Question: I'm not familiar with verilog, but I'd like to make as below PKTEND signal.
as you can see that, that signal is go to back to rising from falling when FLAGA has fallen.

I'd like to make such that PKTEND signal.
would you please let me know how to make that signal in verilog?
'''
module test ();
input flagA;
input flagB;
output pktend;
input clk;
input reset_n;
always @(posedge clk)
begin
if(!flagA) begin
pktend <= 1;
pktend <= 0;
pktend <= 1;
end
end
endmodule
'''
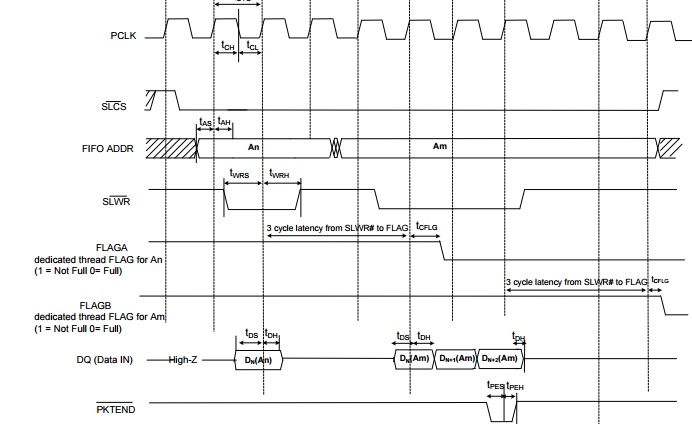
Answer: Verilog (and HDLs more generally) are not C - they (by and large) don't operate in a sequential manner. The lines
'''
if(!flagA) begin
pktend <= 1;
pktend <= 0;
pktend <= 1;
end
'''
are equivalent to
'''
if(!flagA) begin
pktend <= 1;
end
'''
since the three assignments to 'pktend' all occur in the same instance in time.
What you're looking for is something more akin to the following:
'''
always@(posedge clk)
flagA_prev <= flagA;
always @(negedge clk)
if (!flagA && flagA_prev) //The flag was asserted up until now
pktend <= 0;
else
pktend <= 1;
'''
You might need an additional cycle of delay to match the diagram correctly - I'll leave that for you to figure out. I've set 'pktend' to change on the negative edge, so that it's stable on the positive edge if its being captured by an external device - you might need to change this, depending on your application requirements.